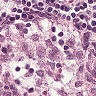
Metastatic tissue present: no